Question: I found a similar xml file on stack overflow but i don't have much knowledge in android path data.
'''
<vector
xmlns:android="http://schemas.android.com/apk/res/android"
android:width="24dp"
android:height="8dp"
android:viewportWidth="24.0"
android:viewportHeight="24.0">
<path
android:fillColor="#FFff0000"
android:pathData="M24 24v-24h-24v24a20 36 0 0 1 24 0z"/>
</vector>
'''
This is what i found, but in this the curve is on bottom.
but I need that curve on top.
like the image bellow.
And the white part on the image bellow must be transparent.
Any solution's?

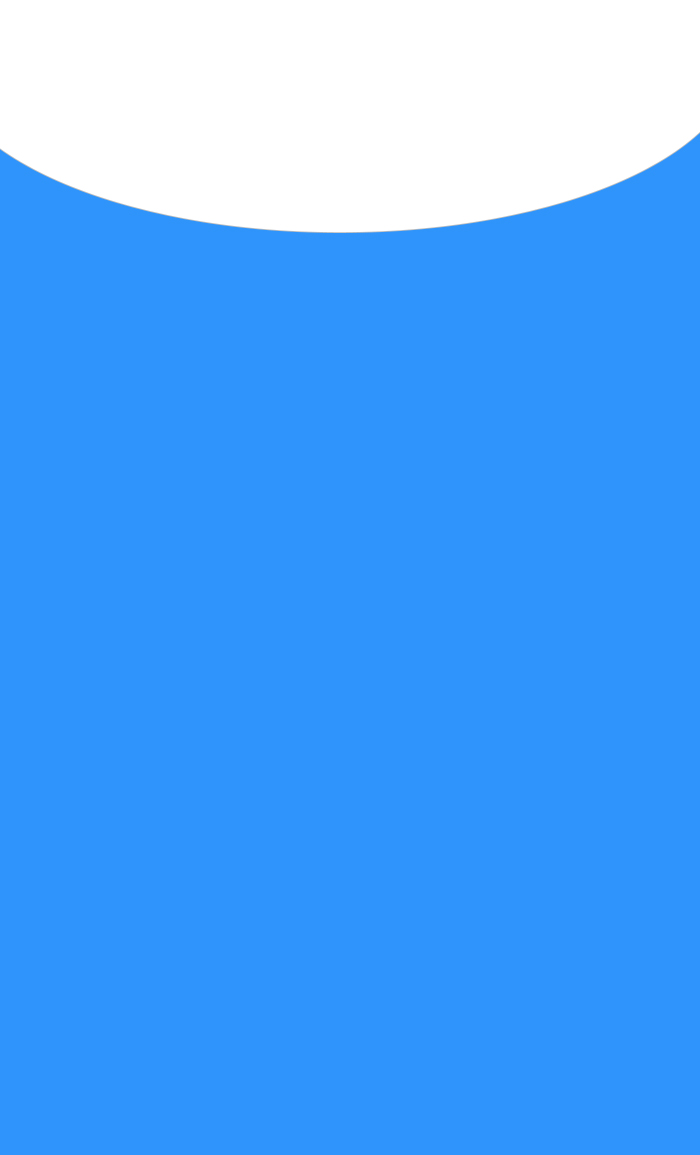
Answer: You can wrap the path into a group and set the rotation & pivotX,Y attributes:
'''
<?xml version="1.0" encoding="utf-8"?>
<vector xmlns:android="http://schemas.android.com/apk/res/android"
android:width="24dp"
android:height="8dp"
android:viewportWidth="24.0"
android:viewportHeight="24.0">
<group
android:pivotX="12"
android:pivotY="12"
android:rotation="180">
<path
android:fillColor="#FFff0000"
android:pathData="M24 24v-24h-24v24a20 36 0 0 1 24 0z" />
</group>
</vector>
'''